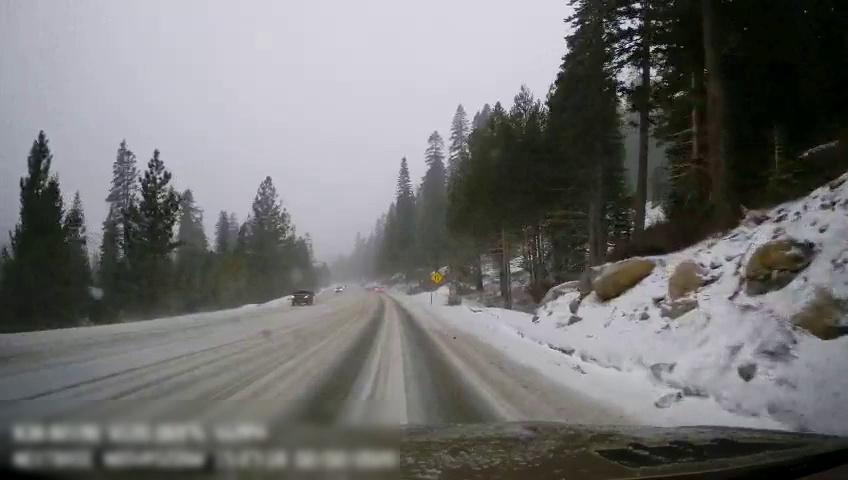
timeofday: Day
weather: Snowy
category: Drivable Space
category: Vehicles | Truck
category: Traffic | Signs